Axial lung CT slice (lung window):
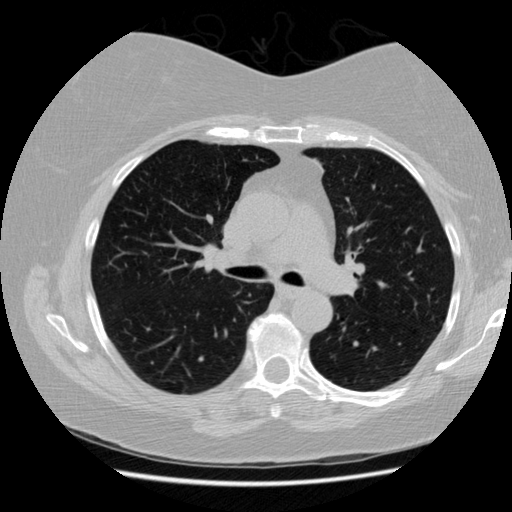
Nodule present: no